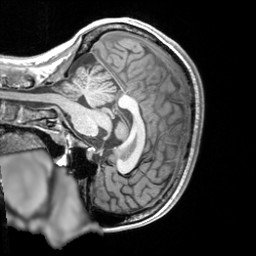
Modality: T1w
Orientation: sagittal
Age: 21
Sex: female
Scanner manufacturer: siemens
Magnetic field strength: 3 T
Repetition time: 1.9 s
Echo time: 0.00293 s